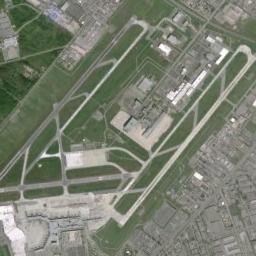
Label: airport